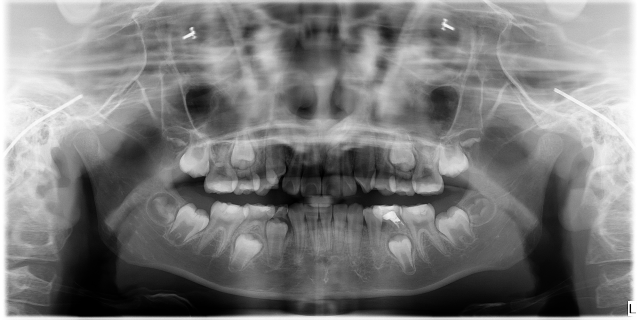
adult